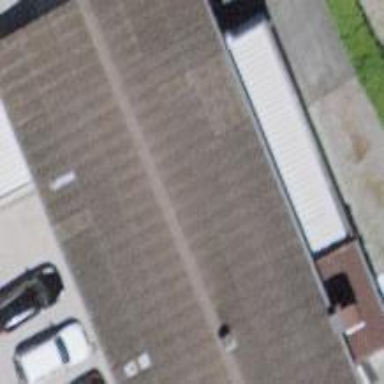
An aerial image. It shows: Car repair shop.